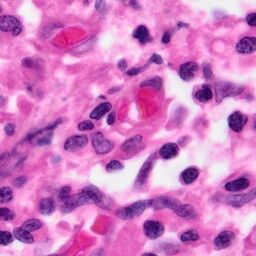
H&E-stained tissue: Pancreatic